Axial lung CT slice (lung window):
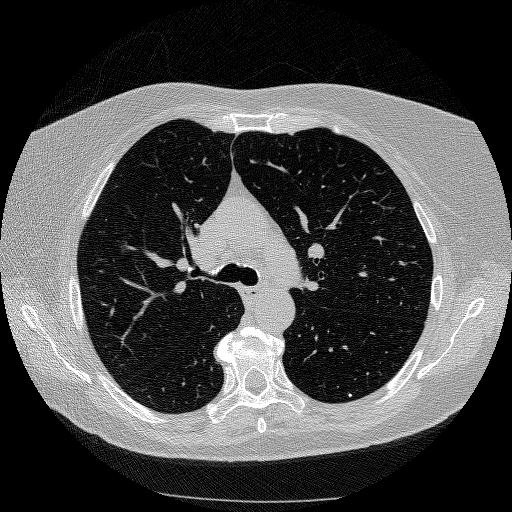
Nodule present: no